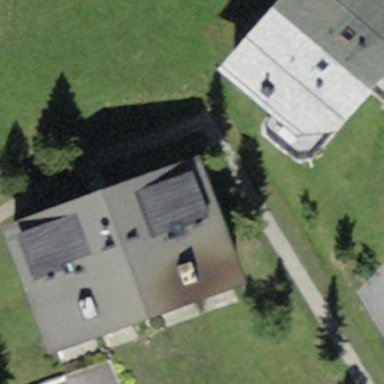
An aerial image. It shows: Building with gabled roof oriented across.